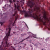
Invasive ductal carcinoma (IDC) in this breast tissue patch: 0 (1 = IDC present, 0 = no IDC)